Question: I have an array which has the follow HTML elements:

so how can i stringfy this object?
Hint: 'JSON.Stringfy(myOb);' doesn't work .
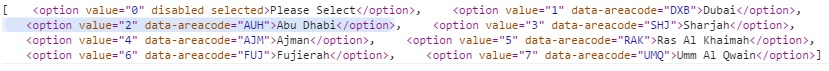
Answer: If you are using jQuery, you can do
'''
var html = '';
myObj.each(function(){html += this.outerHTML;});
'''